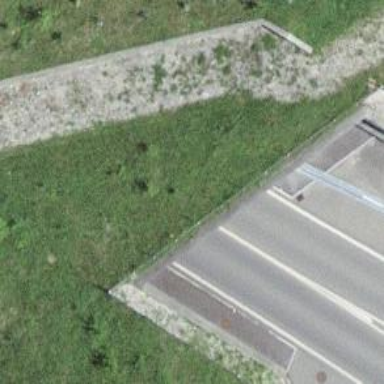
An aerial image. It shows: Secondary road with asphalt surface passing through tunnel.